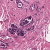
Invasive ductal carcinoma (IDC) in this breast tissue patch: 0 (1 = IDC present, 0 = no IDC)